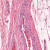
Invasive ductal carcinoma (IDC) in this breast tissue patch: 0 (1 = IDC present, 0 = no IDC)